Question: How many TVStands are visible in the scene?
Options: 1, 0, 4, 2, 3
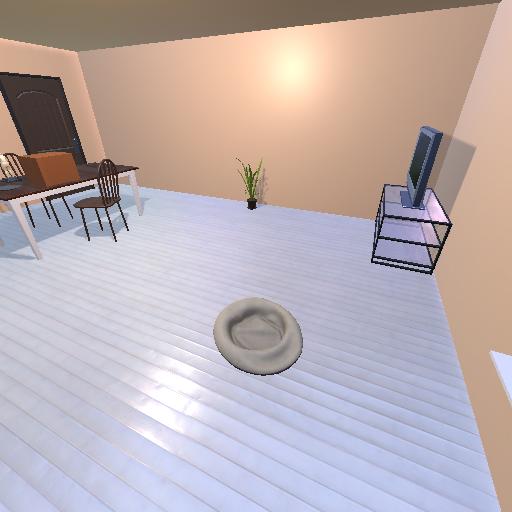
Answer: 1